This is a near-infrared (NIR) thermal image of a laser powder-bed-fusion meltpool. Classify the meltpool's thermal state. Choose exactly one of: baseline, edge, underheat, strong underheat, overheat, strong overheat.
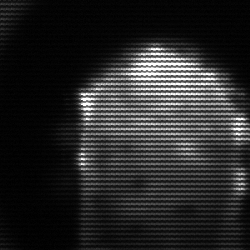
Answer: baseline